八年级 · 计数
中考体育体测试前, 雁塔区教育局为了了解选报引体向上的初三男生的成绩情况, 随机抽取了本区部分选报引体向上项目的初三男生，并将测试得到的成绩绘成了下面两幅不完整的统计图.

请你根据图中的信息, 解答下列问题:

(1)写出扇形图中 $a=$ \$ \qquad \$ , 并补全条形图;

(2)在这次抽测中, 测试成绩的众数和中位数分别是 \$ \qquad \$个、 \$ \qquad \$个;

(3)该区体育中考选报引体向上的男生共有 2400 人, 如果体育中考引体向上达 6 个以上(含 6 个)得满分, 请你估计该区体育中考中选报引体向上的男生能获得满分的有多少名？
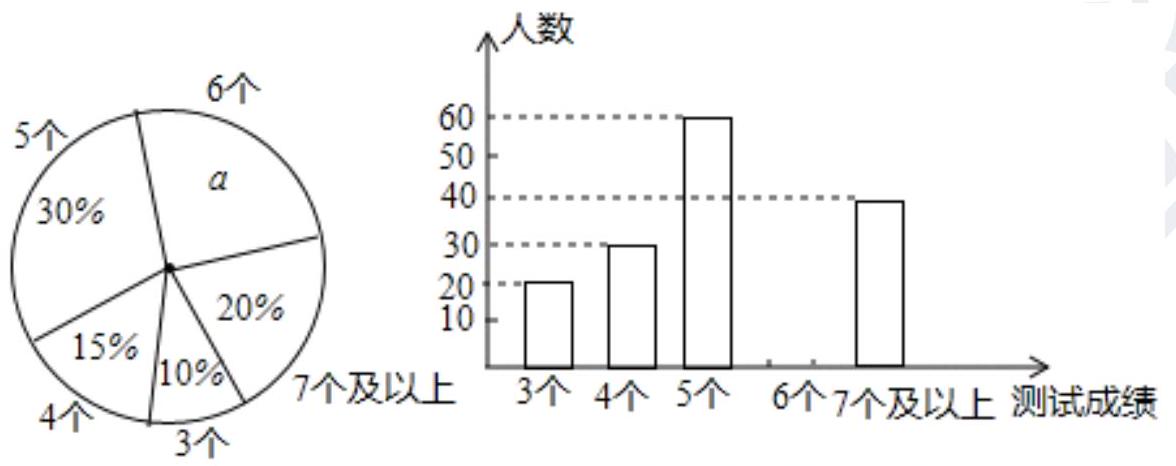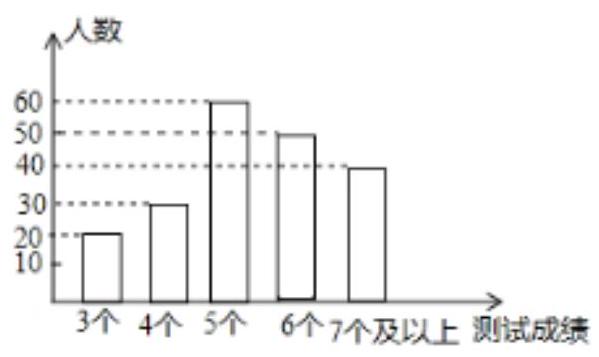
答案: (1)25; 补全的条形图, 如图所示,

(2) 5 ; 5 ;

（3）该区体育中考中选报引体向上的男生能获得满分的有： $2400 \times(25 \%+20 \%)=1080$ (名),即该区体育中考中选报引体向上的男生能获得满分的有 1080 名.